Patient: sex F, age 63
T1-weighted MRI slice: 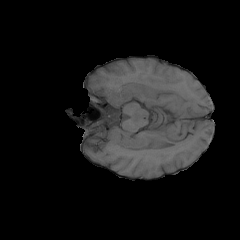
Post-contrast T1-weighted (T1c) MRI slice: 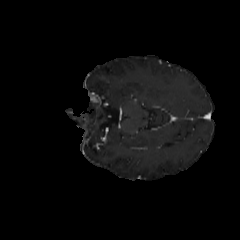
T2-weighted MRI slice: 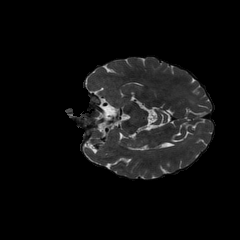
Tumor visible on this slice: no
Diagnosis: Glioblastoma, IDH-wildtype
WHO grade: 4